Question: I wrote a geometry shader to compute the intersection contour of a mesh and a plane, but at the intersection points there are sometimes 1 pixel wide gaps between two lines.

The shader first computes the signed distances of the triangle vertices to the plane. It then checks if two distances have a different sign to determine if there is an intersection with an edge. If so, it emits a vertex at the intersection, which is computed as the weighted average between the edge points.
'''
#version 330
layout(triangles) in;
layout(line_strip, max_vertices = 3) out;
out vec3 vertexPosition;
uniform vec3 planePos;
uniform vec3 planeNormal;
uniform mat4 mvpMatrix;
uniform vec2 screenSize;
void intersection(in vec4 a, in float distA, in vec4 b, in float distB)
{
if (sign(distA) * sign(distB) <= 0.0f && !(sign(distA) == 0 && sign(distB) == 0))
{
float fa = abs(distA);
float fb = abs(distB);
float fab = fa + fb;
vec4 ptIntersection;
// Don't divide by zero.
if (fab < 0.001)
ptIntersection = (a + b) * 0.5;
else
ptIntersection = (fa * b + fb * a) / fab;
gl_Position = mvpMatrix * ptIntersection;
vertexPosition = gl_Position.xyw;
EmitVertex();
}
}
void main()
{
vec4 a = gl_in[0].gl_Position;
vec4 b = gl_in[1].gl_Position;
vec4 c = gl_in[2].gl_Position;
float distA = dot(a.xyz - planePos, planeNormal);
float distB = dot(b.xyz - planePos, planeNormal);
float distC = dot(c.xyz - planePos, planeNormal);
intersection(a, distA, b, distB);
intersection(b, distB, c, distC);
intersection(c, distC, a, distA);
}
'''
I know it's kind of cheap, as I've ignored the special case where all three points lie on the plane. The '!(sign(distA) == 0 && sign(distB) == 0)' makes sure that if two points lie on the plane, no vertex will be emitted for that edge. So if all three lie on the plane, there will be no output. But I guess that's not necessarily a bad thing. What I like about it is that there is no crazy branching, and I'd like to keep it that way if possible.
So I'm wondering: Why do I see these gaps? Let's say there are two triangles (a,b,c) and (c,b,d). a and b are above the plane, c and d below. For the first triangle, the shader generates the intersection with (b,c), for the second the intersection with (c,b). Assuming that the addition of two floats is commutative, then the 'intersection' function is symmetrical wrt the inputs, so the results should be the same. Why do I still see these gaps?
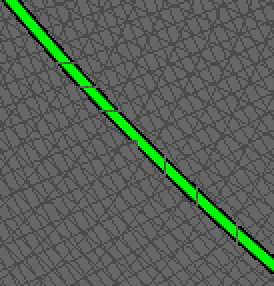
Answer: The answer lies in the specification of the Bresenham line rasterization algorithm that the OpenGL specification gives. Quote from the OpenGL 3.3 <URL>, section 3.5.1:
> Rasterizing the line segment starting at pa and ending at pb produces those fragments f for which the segment starting at pa and ending on pb intersects Rf, except if pb is contained in Rf [diamond region centered on the fragment].
With the effect that the endpoint is not rasterized at all if two neighboring lines of yours unfortunately run in opposite directions (i.e. end in the same point) and that endpoint is contained in said diamond around the pixel center. Thus you will see a noticeable gap.
As you are already using geometry shaders, you can of course (with a bit of additional calculation) emit triangles to make a "true" wide line.